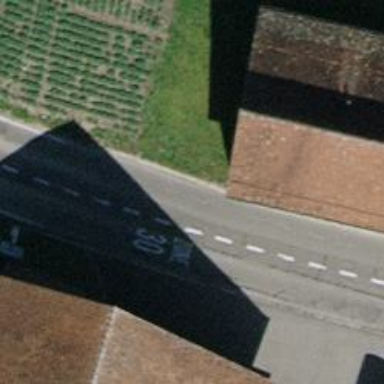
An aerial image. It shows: Tertiary road with asphalt surface.